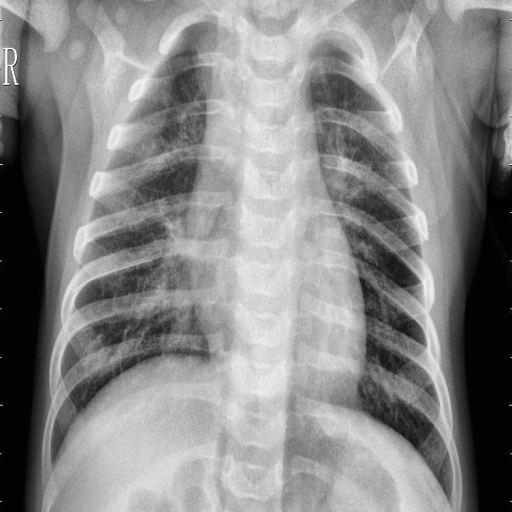
Finding: PNEUMONIA